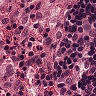
Metastatic tissue present: no